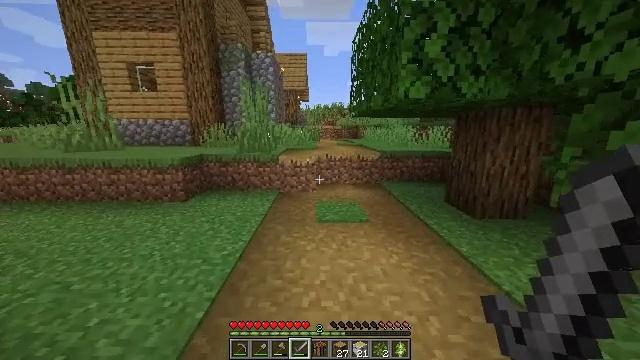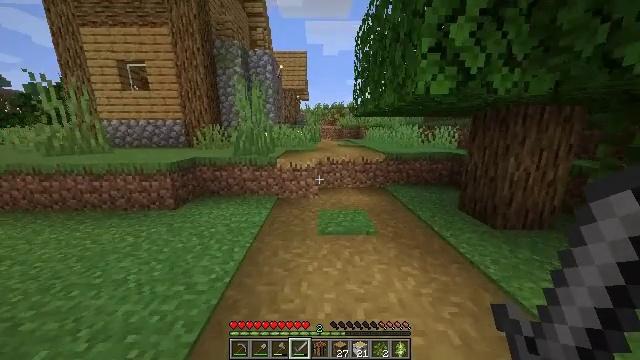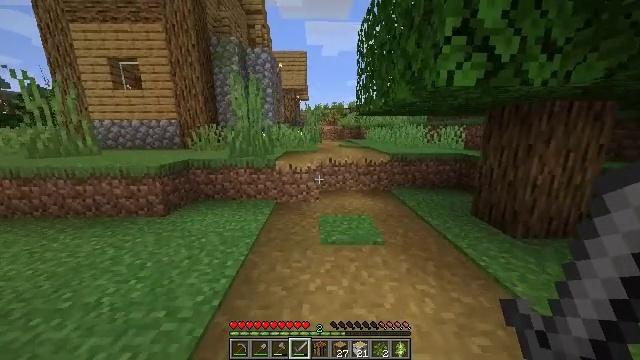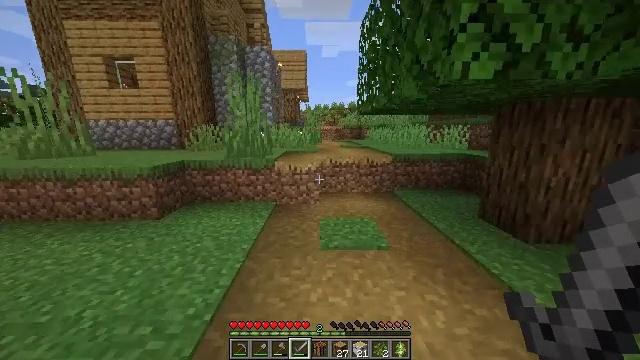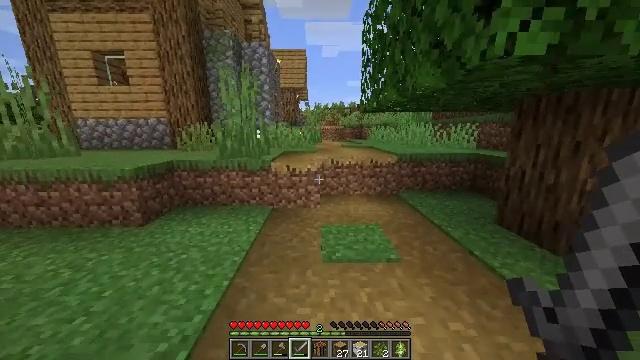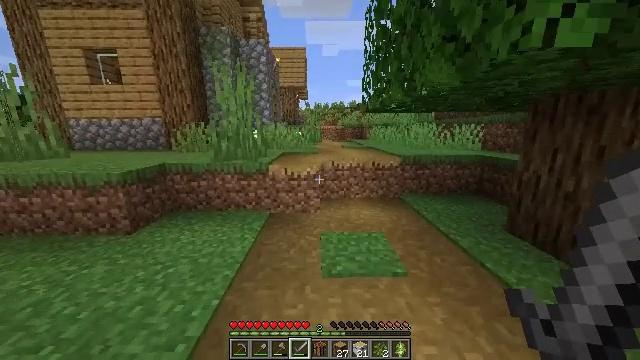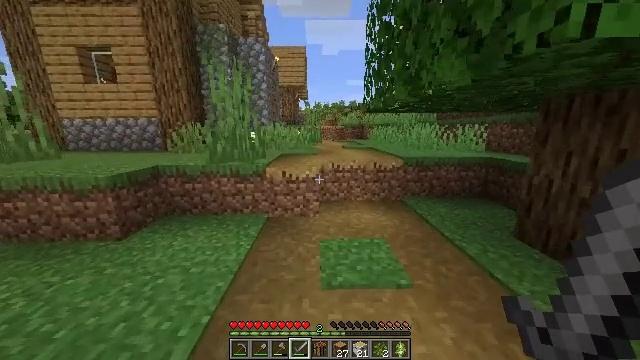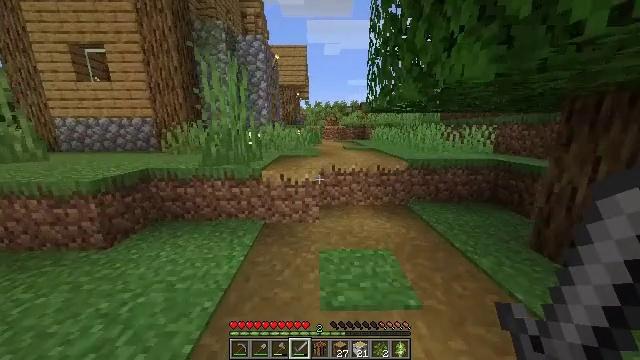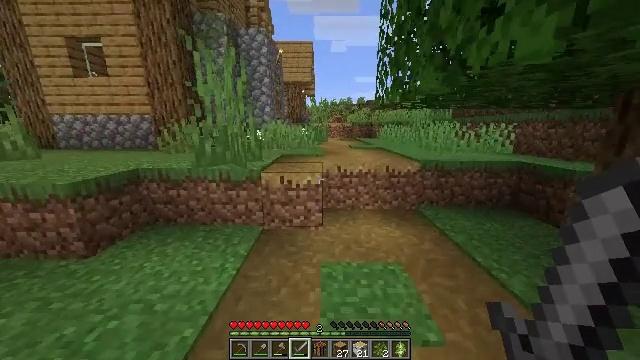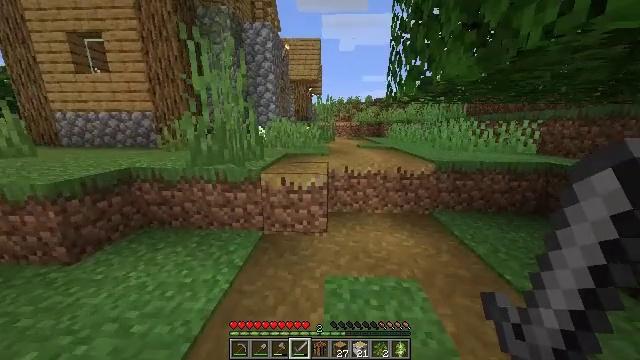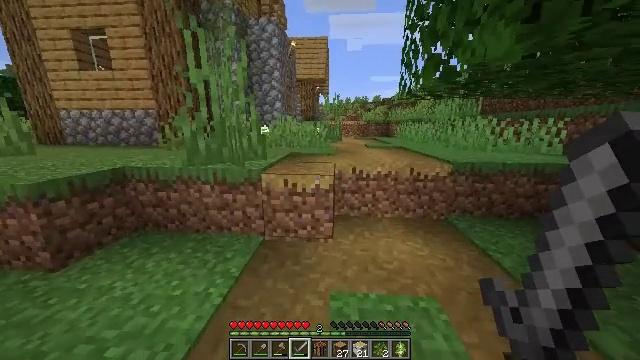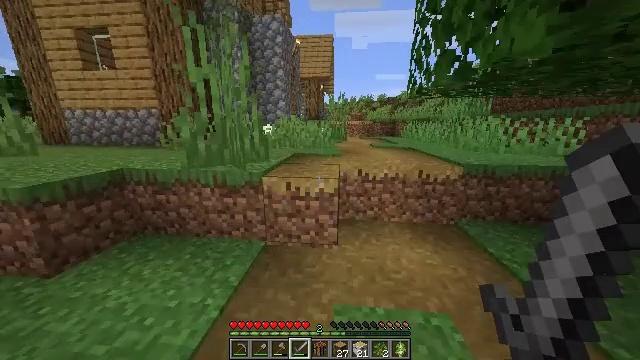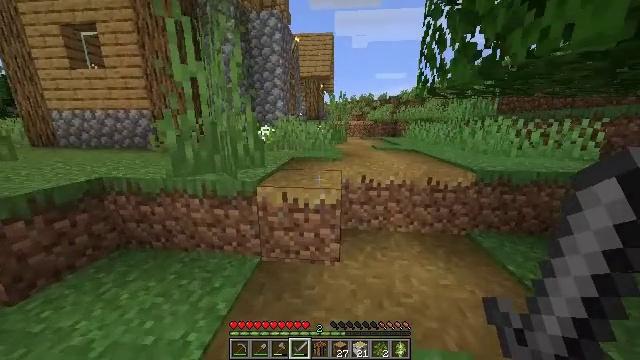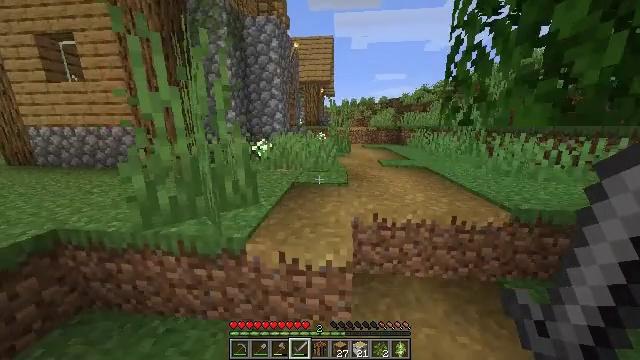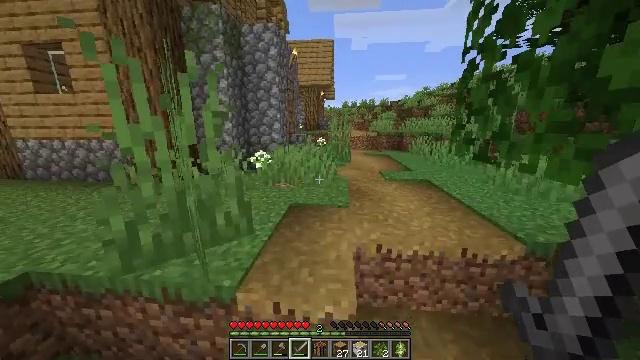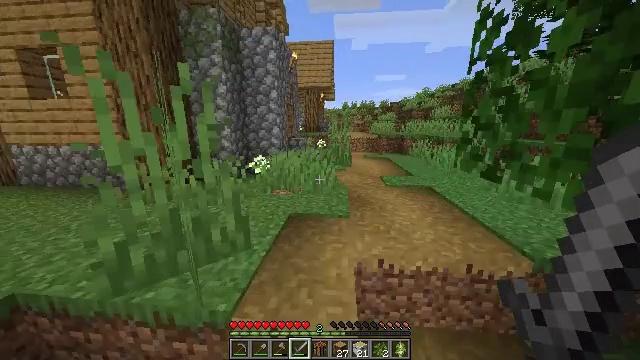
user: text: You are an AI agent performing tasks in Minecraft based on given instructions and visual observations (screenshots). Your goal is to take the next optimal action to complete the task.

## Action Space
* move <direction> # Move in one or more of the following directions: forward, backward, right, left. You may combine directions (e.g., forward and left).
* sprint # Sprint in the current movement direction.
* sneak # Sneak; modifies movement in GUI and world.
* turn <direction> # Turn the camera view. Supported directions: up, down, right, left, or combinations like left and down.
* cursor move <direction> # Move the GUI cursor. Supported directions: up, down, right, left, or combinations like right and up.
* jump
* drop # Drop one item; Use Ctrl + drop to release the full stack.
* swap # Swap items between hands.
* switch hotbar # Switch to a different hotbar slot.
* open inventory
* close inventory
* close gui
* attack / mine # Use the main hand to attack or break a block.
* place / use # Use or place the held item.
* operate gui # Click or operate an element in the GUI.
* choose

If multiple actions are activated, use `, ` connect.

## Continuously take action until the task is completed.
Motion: motion action
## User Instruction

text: Gather the yellow bed by attacking it.
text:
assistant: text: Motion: move forward, sprint
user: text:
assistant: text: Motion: move forward, sprint
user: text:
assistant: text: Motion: move forward, sprint
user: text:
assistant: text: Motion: move forward, sprint
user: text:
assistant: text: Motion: move forward, sprint
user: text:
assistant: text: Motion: move forward, sprint
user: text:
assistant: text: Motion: move forward, sprint
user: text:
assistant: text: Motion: move forward, sprint, turn left
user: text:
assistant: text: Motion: move forward, sprint, turn left
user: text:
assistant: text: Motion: move forward, sprint, turn left
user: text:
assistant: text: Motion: move forward, sprint, turn left
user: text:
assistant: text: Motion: move forward, sprint
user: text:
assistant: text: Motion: move forward, sprint, jump
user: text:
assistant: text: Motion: move forward, sprint, jump
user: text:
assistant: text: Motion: move forward, sprint, jump
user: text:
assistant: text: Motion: move forward, sprint, jump
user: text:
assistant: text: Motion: move forward, sprint, jump
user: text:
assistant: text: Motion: move forward, sprint
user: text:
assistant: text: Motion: move forward, sprint
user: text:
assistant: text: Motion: move forward, sprint
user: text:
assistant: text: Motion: move forward, sprint, turn left
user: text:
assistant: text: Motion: move forward, sprint, turn left and up
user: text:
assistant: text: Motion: move forward, sprint
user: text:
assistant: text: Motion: move forward, sprint
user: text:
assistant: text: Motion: move forward, sprint
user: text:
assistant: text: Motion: move forward and move right, sprint
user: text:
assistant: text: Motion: move forward and move right, sprint
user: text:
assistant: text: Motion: move forward and move right, sprint
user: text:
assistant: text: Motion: move forward and move right, sprint
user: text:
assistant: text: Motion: move forward and move right, sprint, turn left